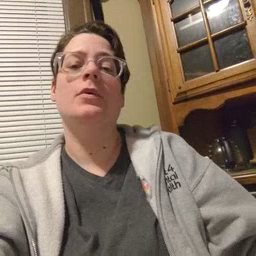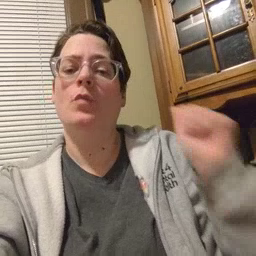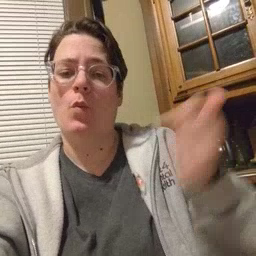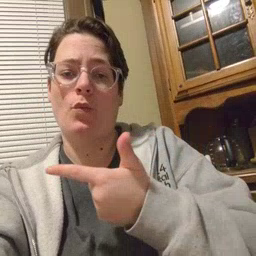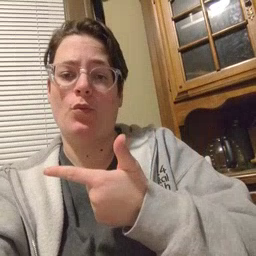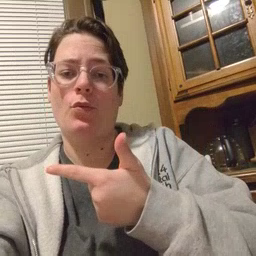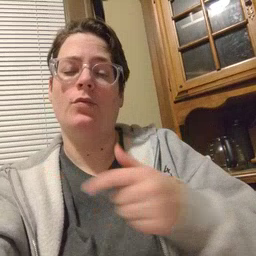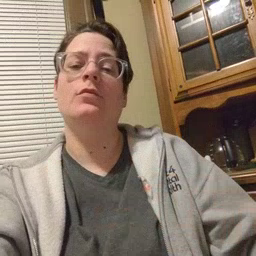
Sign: all